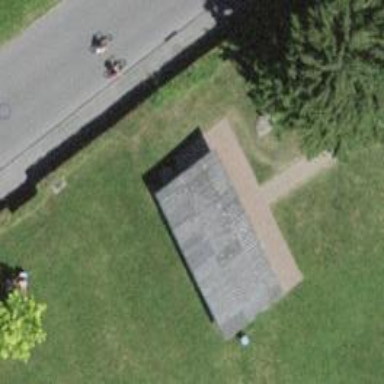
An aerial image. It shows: Shed.